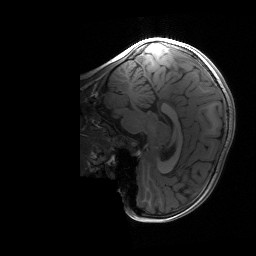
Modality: T1w
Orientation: sagittal
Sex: female
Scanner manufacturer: siemens
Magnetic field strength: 3 T
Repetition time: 1.9 s
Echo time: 0.00243 s